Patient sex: M
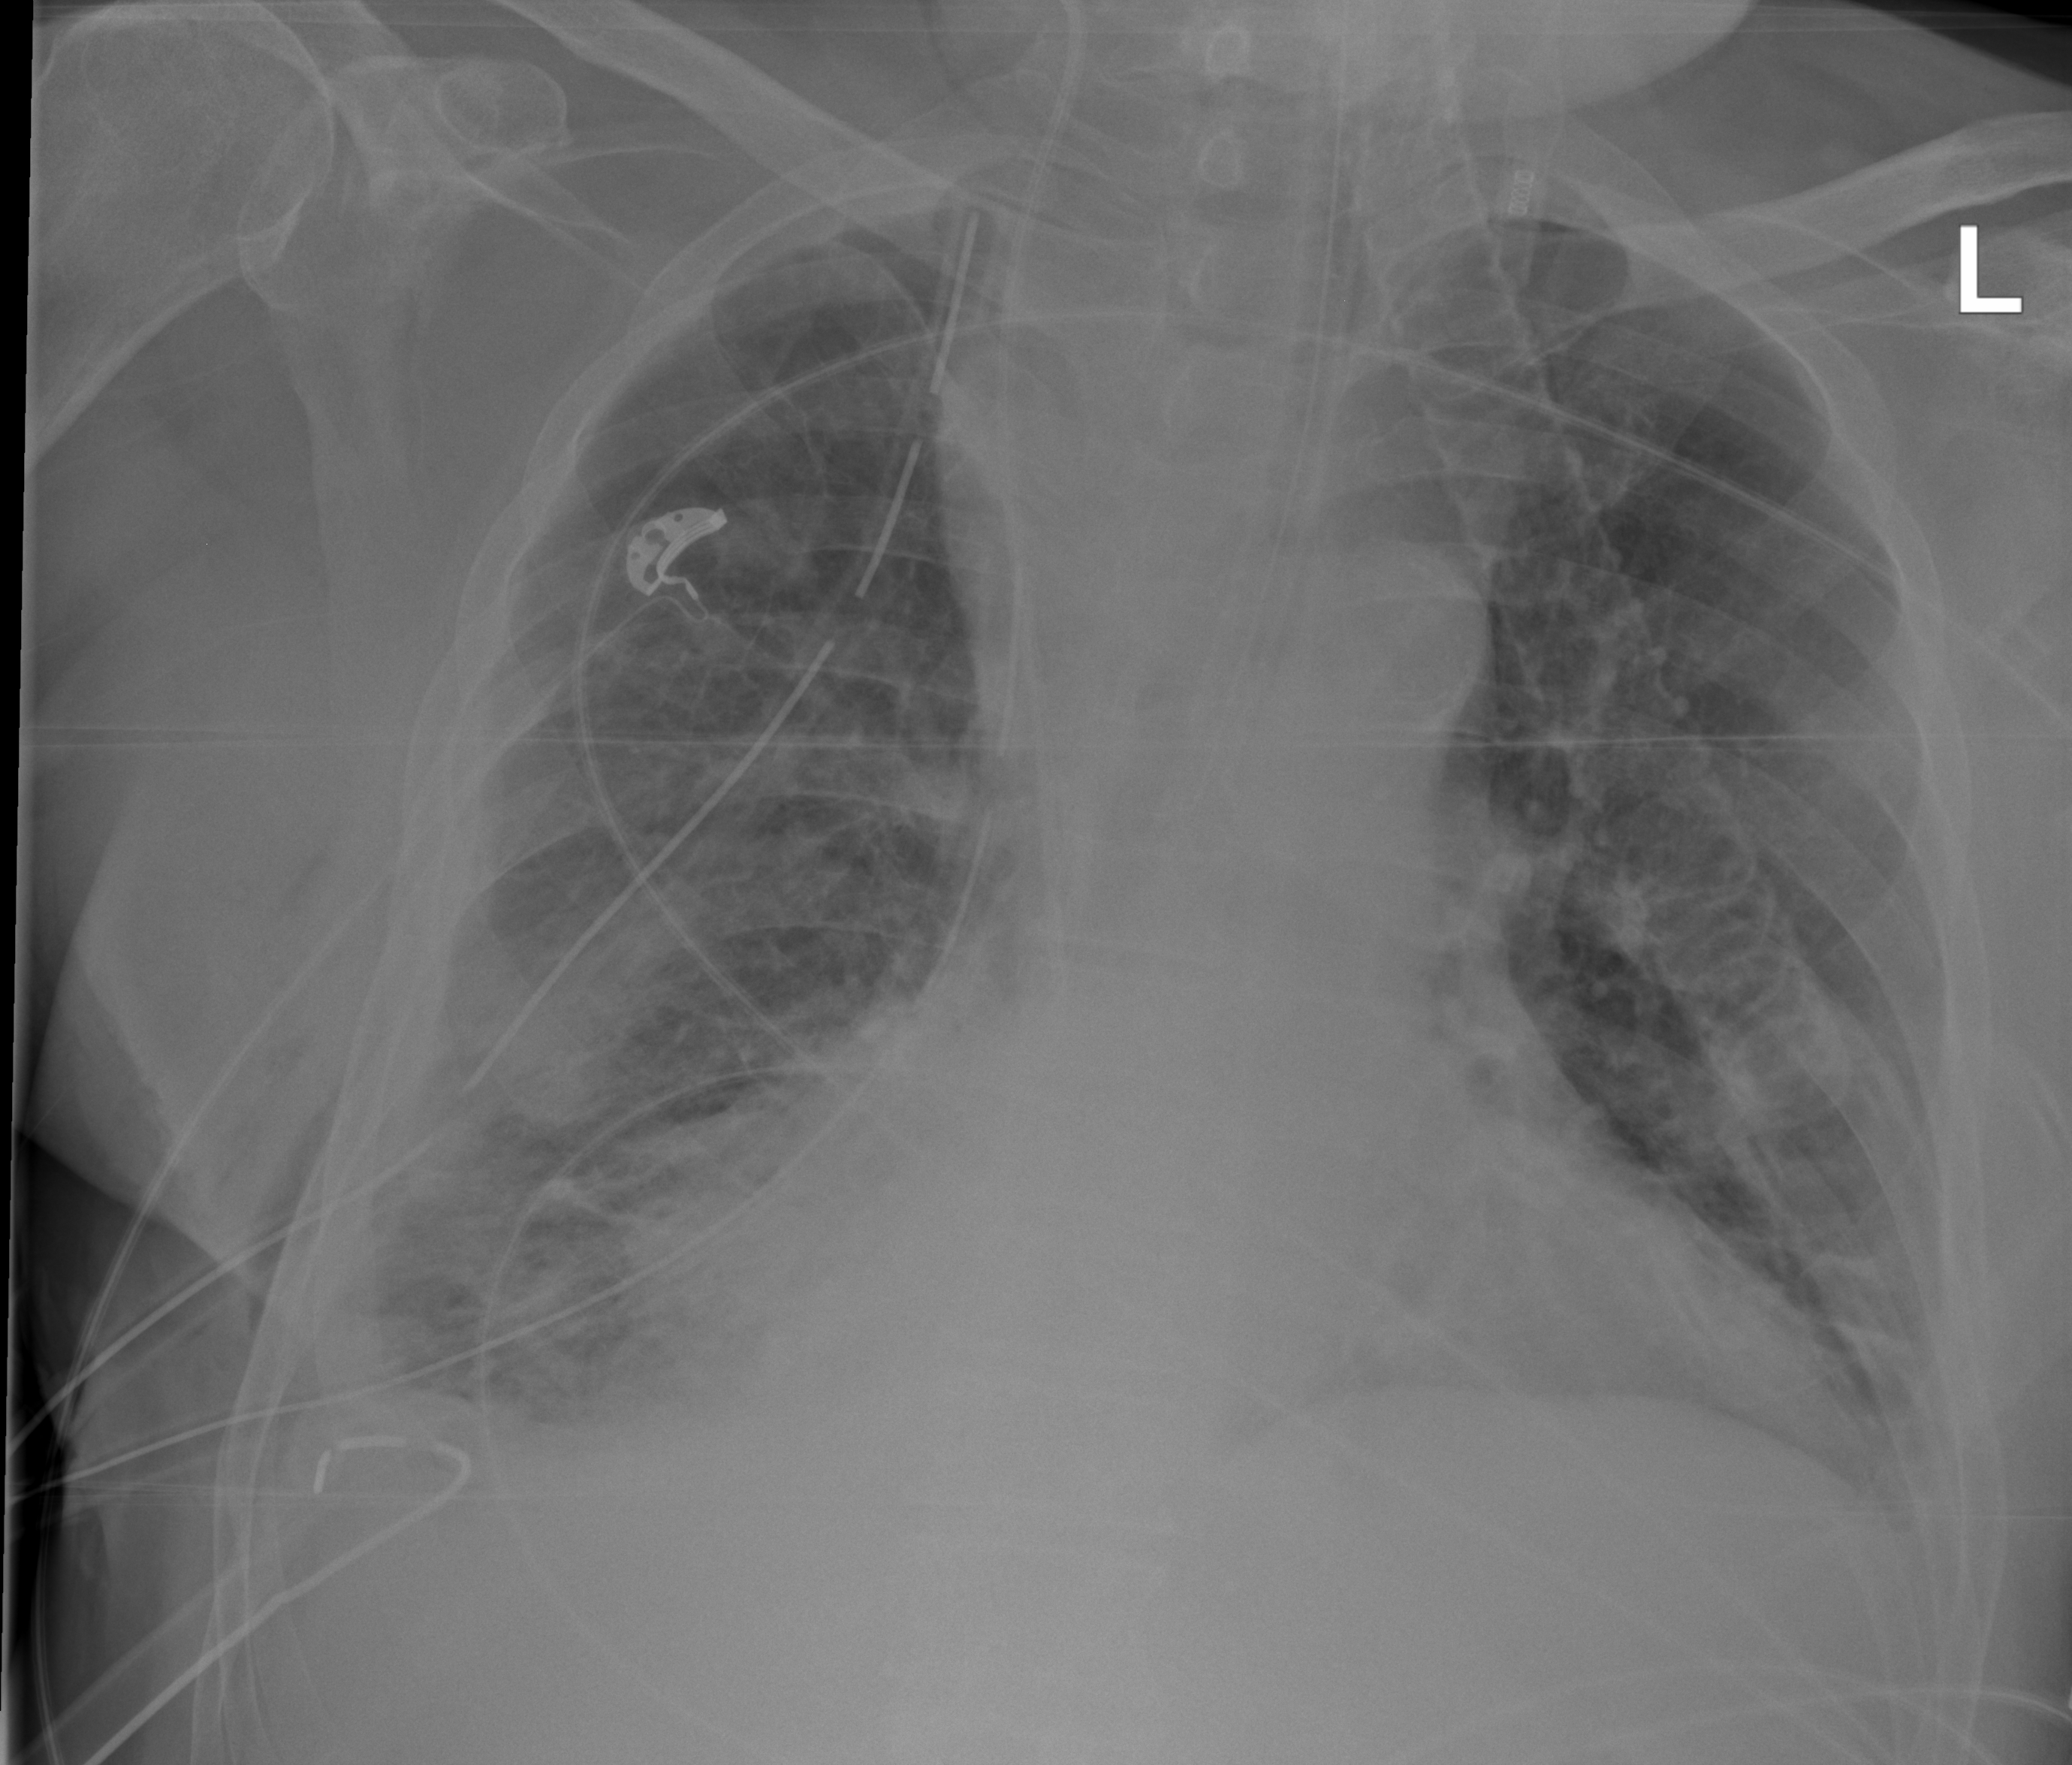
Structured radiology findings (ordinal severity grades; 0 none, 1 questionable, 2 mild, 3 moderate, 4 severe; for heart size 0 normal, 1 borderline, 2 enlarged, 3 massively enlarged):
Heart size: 2
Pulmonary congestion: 0
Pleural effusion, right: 2
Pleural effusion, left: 2
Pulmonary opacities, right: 2
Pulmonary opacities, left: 0
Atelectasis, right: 2
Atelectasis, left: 2